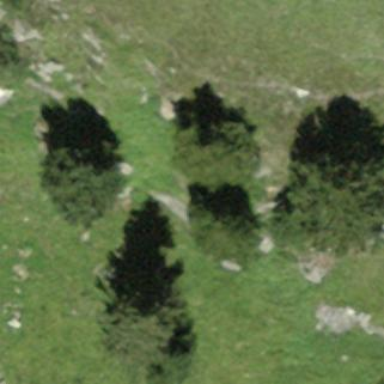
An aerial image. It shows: Forest area.